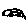
Label: car